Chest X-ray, AP view. Patient: 68 years old, sex M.
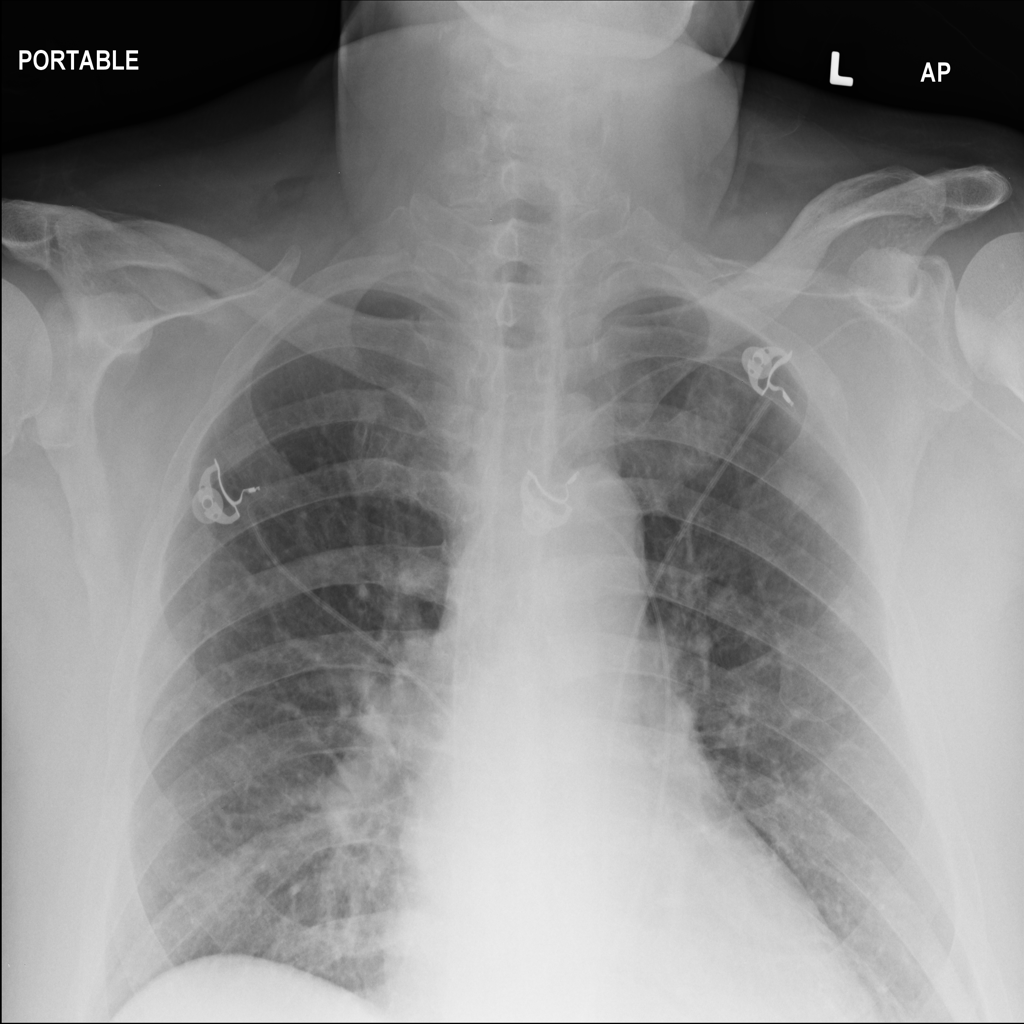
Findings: No Finding